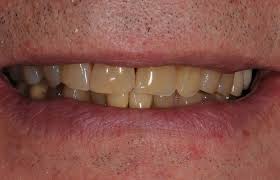
Condition: Tooth Discoloration